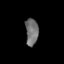
Tissue: lung
Cell type: T cells
Senescence score: 0.1636
Nuclear area (px): 337
Mean DAPI intensity: 112.81